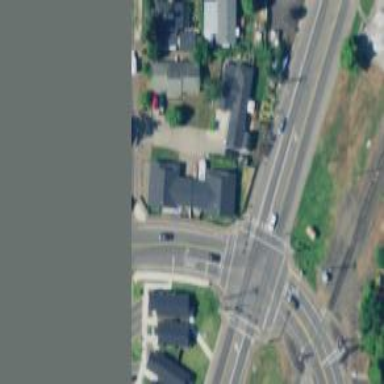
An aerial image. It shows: Unmarked crossing on footway.